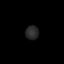
Tissue: prostate
Cell type: Myeloid cells
Senescence score: 0.7826
Nuclear area (px): 179
Mean DAPI intensity: 41.754